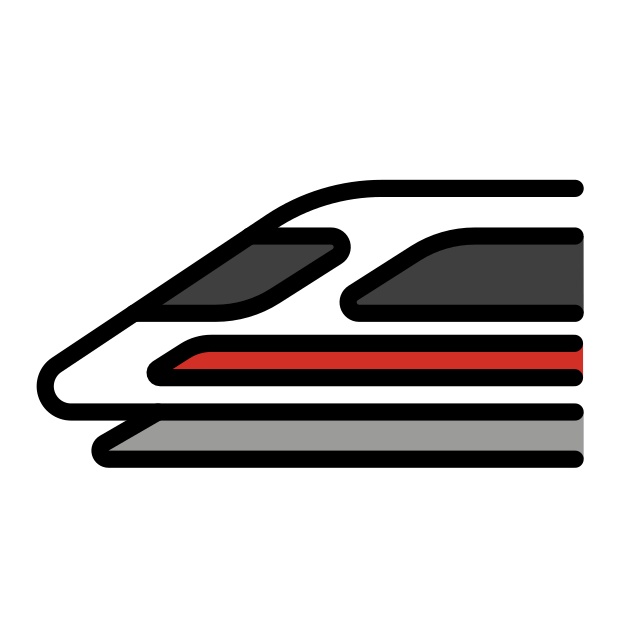
Emoji: 🚄
Name: high-speed train
Unicode: 0x1f684